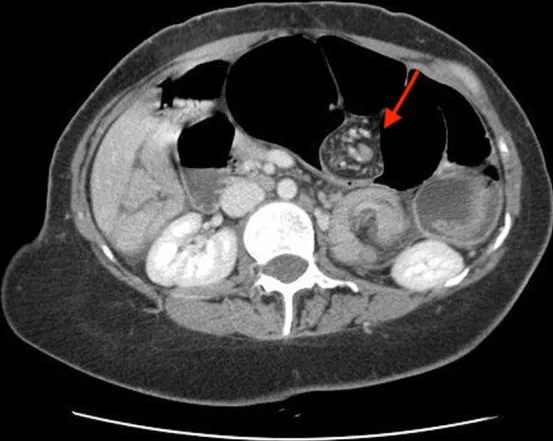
"Whirl" radiological sign of volvulus, involving mesenteric fat, pancreas's tail, and the splenic venous axis.
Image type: radiology (ct)